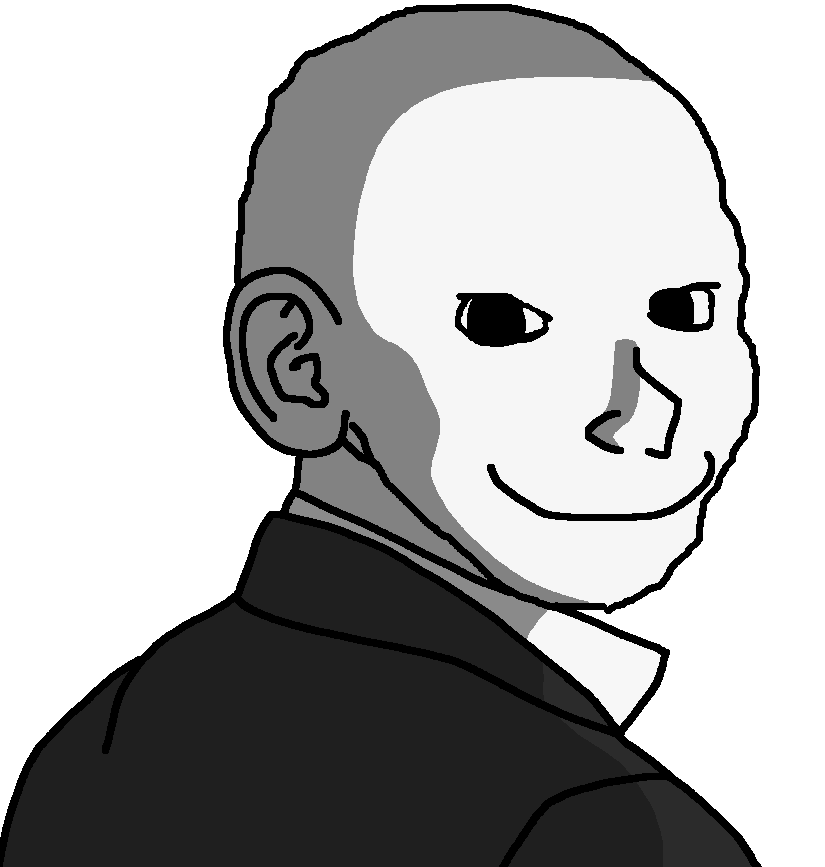
Label: 5_Oomer